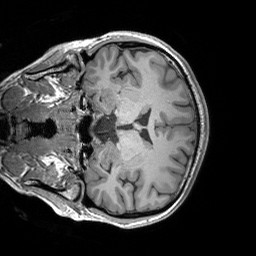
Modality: T1w
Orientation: coronal
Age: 20